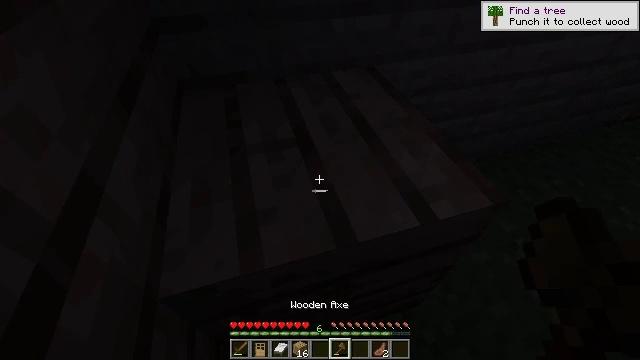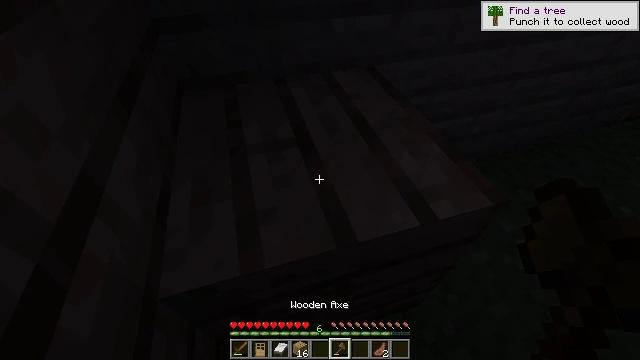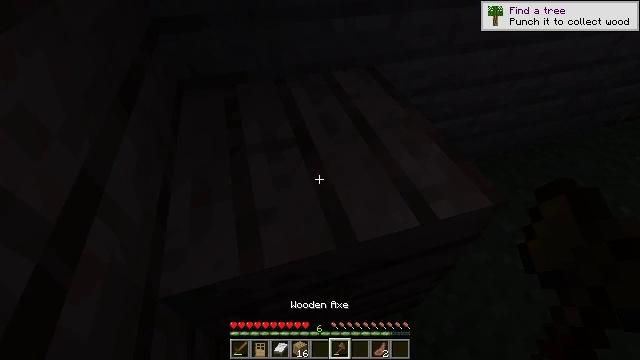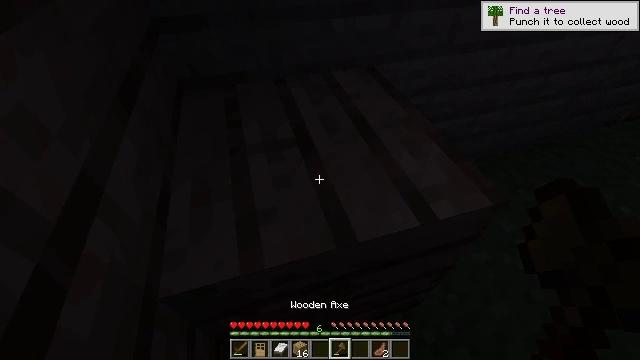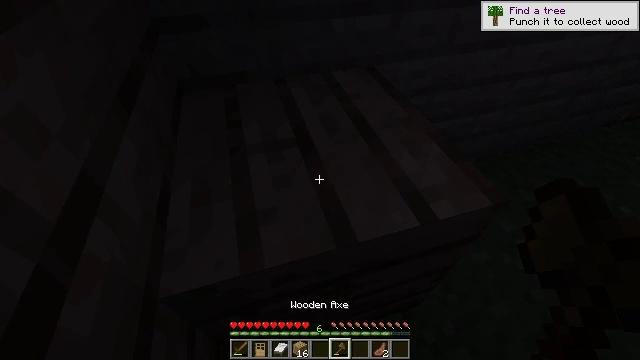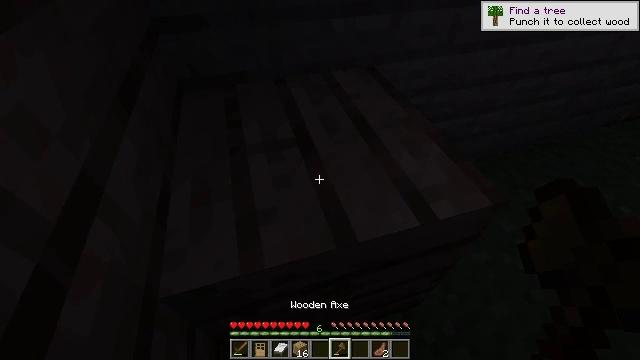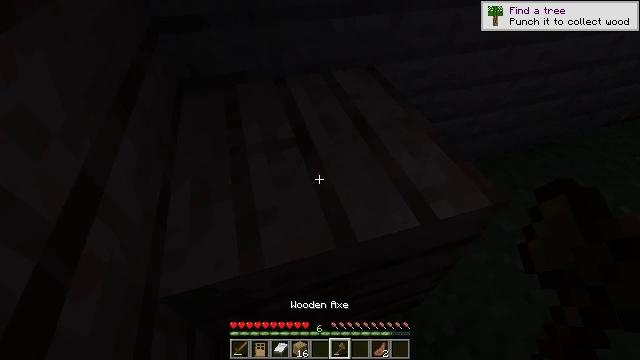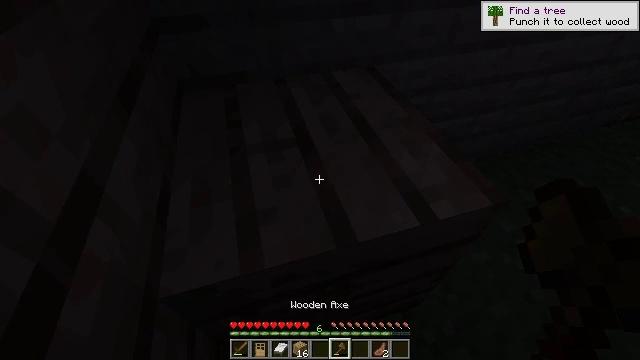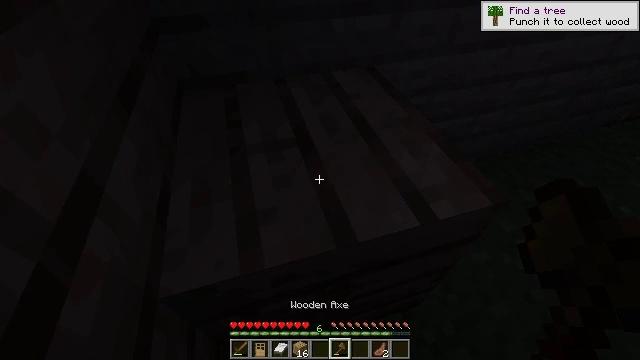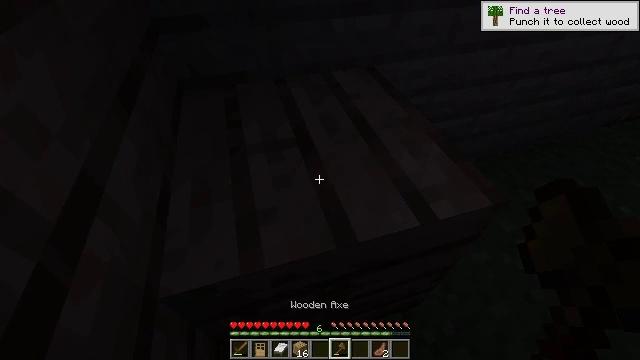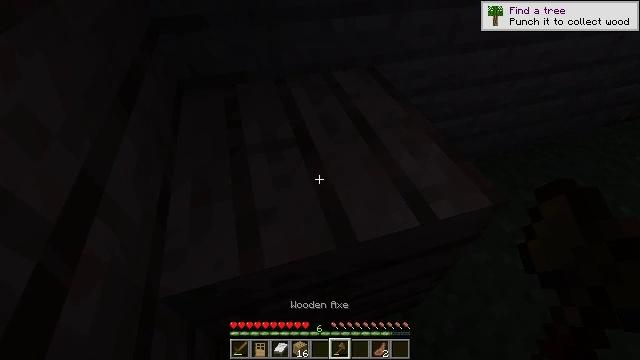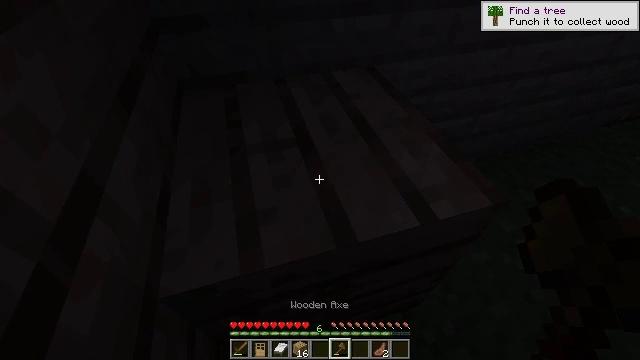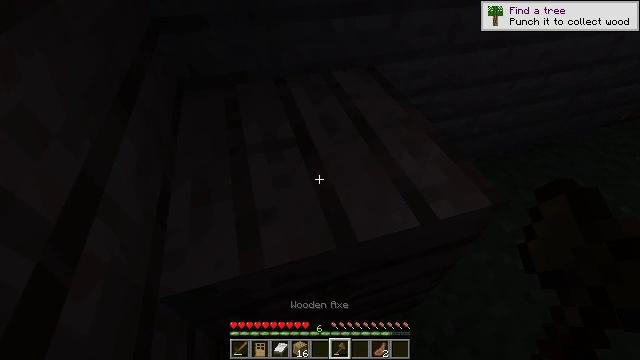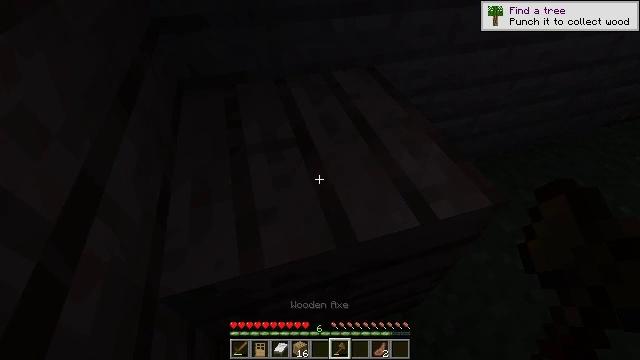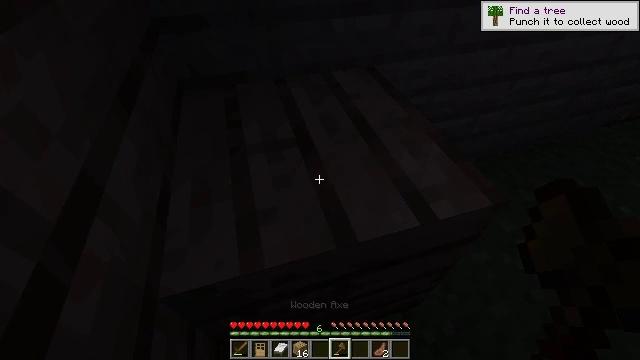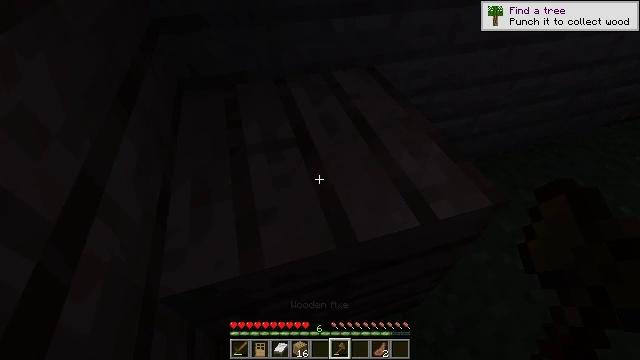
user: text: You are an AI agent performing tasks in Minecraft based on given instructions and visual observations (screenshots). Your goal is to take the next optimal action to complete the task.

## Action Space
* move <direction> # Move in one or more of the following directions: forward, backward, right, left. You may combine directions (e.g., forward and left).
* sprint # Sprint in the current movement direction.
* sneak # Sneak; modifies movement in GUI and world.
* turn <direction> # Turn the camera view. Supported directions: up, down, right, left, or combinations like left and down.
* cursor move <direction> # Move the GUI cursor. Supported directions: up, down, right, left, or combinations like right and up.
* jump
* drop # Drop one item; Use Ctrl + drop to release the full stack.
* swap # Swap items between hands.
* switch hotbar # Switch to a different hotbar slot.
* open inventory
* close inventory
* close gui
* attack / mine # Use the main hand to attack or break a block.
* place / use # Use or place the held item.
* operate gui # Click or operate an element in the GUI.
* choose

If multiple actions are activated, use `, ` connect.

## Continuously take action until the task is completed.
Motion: motion action
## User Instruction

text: Break the existing planks.
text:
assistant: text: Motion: use / place
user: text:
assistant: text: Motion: use / place
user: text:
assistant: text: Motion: use / place
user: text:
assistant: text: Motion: use / place
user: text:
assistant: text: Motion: use / place
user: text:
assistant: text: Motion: use / place
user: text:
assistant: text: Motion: use / place
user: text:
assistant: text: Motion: use / place
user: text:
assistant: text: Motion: no_op
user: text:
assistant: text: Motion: no_op
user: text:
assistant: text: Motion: no_op
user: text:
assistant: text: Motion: no_op
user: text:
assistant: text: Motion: no_op
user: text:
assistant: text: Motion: no_op
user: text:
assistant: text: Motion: no_op
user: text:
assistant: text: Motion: no_op
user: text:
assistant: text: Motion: no_op
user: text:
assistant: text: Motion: no_op
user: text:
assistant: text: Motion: no_op
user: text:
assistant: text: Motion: no_op
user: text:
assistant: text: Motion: no_op
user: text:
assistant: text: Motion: no_op
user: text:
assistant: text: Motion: no_op
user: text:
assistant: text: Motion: attack / mine
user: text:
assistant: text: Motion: attack / mine
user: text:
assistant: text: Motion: attack / mine
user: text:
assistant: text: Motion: attack / mine
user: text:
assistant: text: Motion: attack / mine
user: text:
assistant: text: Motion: attack / mine
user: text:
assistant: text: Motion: attack / mine